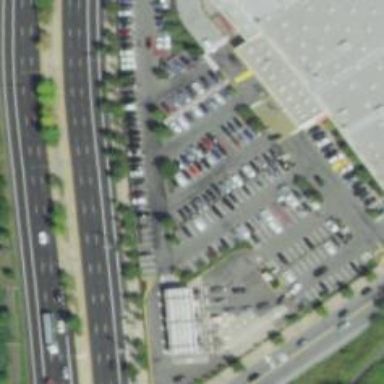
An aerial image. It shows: Trolley bay.